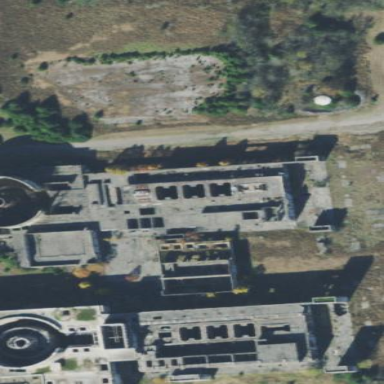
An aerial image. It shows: Ruinous building with nuclear power generator.